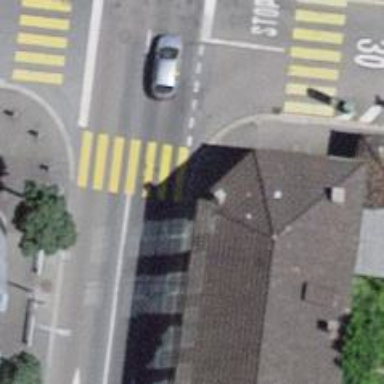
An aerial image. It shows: Zebra crossing on the road.